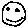
Label: smiley face